Group 1:
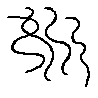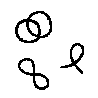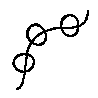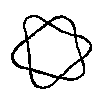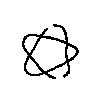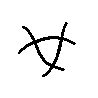
Group 2:
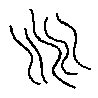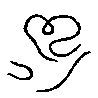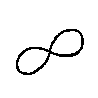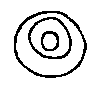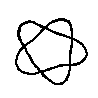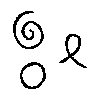
Rule separating the two groups: Different curves cross each other vs. curves only cross themselves (or do not cross at all).
Concepts: distinguishing_crossing_curves, intersection, x-crossing, x-point
Author: Aaron David Fairbanks